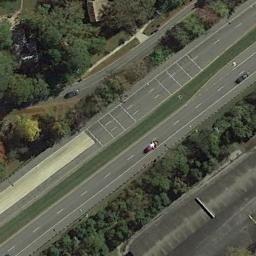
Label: freeway